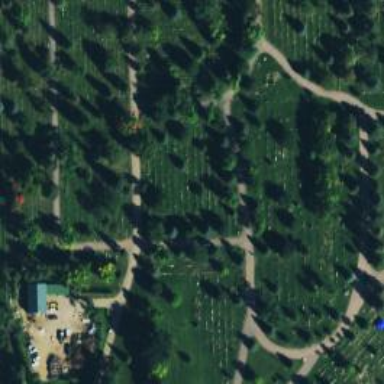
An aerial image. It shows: Sector within cemetery.